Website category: sports
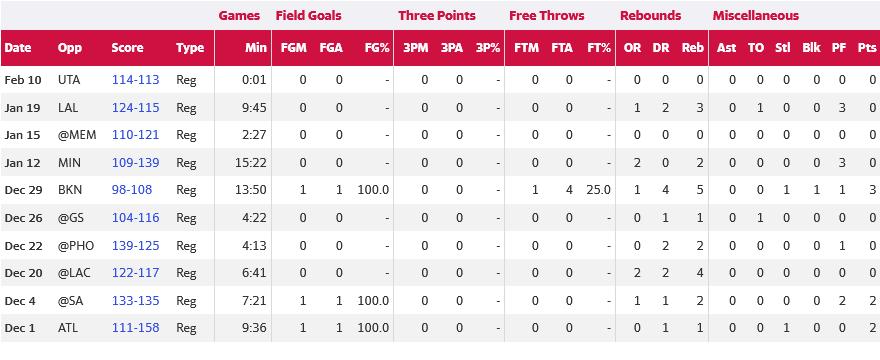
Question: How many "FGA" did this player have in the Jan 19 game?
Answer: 0

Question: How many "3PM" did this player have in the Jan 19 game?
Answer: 0

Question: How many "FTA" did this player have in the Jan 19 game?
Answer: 0

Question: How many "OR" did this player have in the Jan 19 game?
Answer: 1

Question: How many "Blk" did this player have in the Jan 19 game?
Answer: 0

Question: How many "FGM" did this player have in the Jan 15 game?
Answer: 0

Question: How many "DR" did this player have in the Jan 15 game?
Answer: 0

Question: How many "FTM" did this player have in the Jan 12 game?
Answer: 0

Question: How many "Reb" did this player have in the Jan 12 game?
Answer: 2

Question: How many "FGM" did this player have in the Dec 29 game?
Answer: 1

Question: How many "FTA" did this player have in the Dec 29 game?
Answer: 4

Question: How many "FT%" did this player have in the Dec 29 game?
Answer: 25.0

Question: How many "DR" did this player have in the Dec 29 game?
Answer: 4

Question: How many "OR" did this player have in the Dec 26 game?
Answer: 0

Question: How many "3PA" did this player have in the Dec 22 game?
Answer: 0

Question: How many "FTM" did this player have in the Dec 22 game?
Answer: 0

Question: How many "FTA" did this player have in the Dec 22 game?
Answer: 0

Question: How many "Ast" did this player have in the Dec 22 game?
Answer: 0

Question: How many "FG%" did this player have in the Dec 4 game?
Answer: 100.0

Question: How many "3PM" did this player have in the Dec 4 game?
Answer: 0

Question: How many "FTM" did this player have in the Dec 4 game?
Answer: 0

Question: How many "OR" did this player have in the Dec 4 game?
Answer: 1

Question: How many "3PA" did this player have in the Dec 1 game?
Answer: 0

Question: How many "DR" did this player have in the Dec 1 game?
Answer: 1

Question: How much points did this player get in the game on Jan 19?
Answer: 0

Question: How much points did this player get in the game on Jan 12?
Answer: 0

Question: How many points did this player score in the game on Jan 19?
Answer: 0

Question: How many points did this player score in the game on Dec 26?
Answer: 0

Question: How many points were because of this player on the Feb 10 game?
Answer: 0

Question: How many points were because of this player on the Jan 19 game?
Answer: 0

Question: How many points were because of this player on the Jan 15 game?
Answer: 0

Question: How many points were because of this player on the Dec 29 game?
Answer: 3